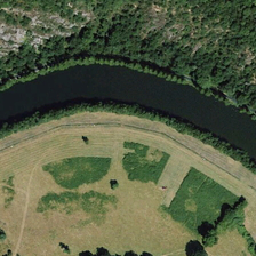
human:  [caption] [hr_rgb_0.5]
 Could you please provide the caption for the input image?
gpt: There was a bare land on the river.

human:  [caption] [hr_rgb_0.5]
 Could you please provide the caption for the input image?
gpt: On one side of the river was an empty Earth.

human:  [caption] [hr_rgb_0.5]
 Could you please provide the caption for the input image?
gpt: On one side of the river is a bare land.

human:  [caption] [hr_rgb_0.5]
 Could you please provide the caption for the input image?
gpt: On one side of the river was a bare land.

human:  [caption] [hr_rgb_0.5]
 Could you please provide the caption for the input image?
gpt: One side of the river